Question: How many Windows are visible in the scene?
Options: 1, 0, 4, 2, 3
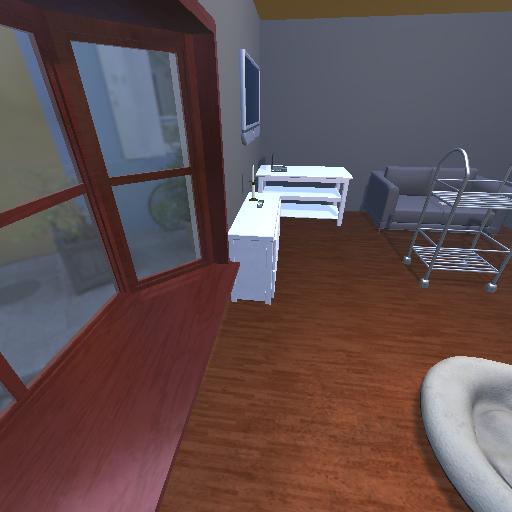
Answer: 1